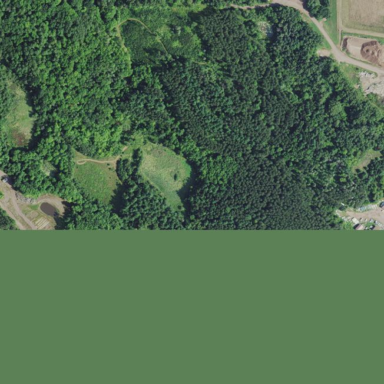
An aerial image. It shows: Nature reserve within woodland area.